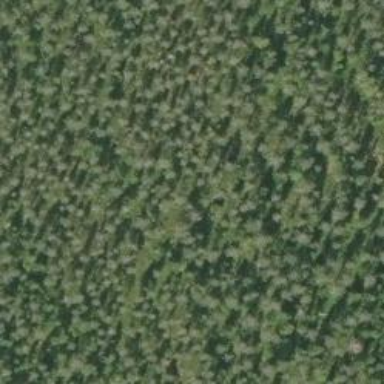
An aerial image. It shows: Woodland with needle-leaved trees.